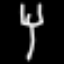
Label: fork